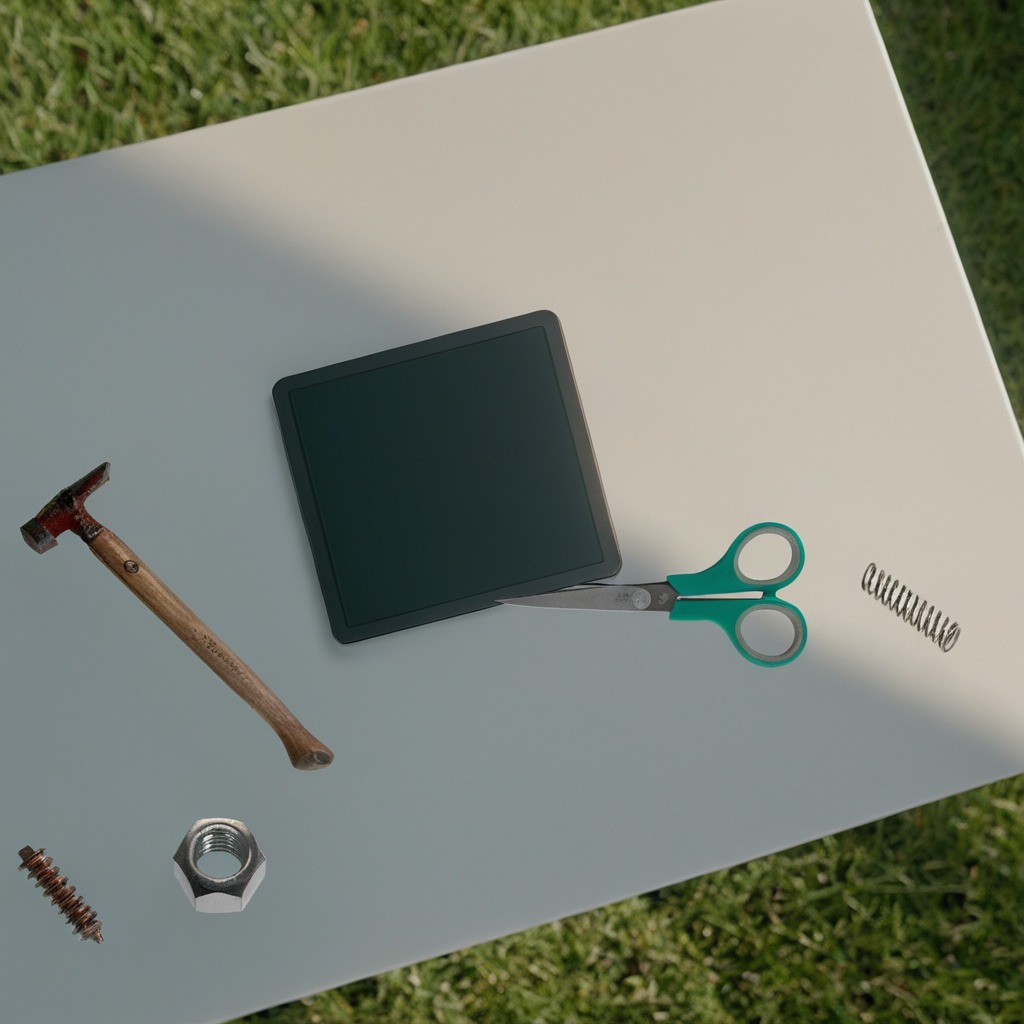
A metal machine screw, a hammer, a coiled metal spring, a metal nut, and a pair of scissors are lying on the textured surface.